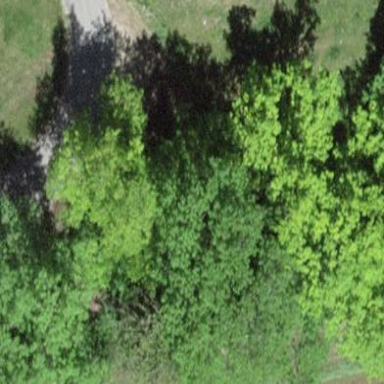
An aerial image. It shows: Forest area.